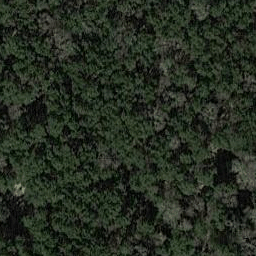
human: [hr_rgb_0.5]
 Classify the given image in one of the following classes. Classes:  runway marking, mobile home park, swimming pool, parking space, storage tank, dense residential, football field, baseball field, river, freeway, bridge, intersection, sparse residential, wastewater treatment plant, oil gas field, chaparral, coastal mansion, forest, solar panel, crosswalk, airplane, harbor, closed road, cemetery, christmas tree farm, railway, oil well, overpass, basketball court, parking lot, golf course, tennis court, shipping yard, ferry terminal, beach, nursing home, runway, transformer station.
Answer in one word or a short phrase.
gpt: forest